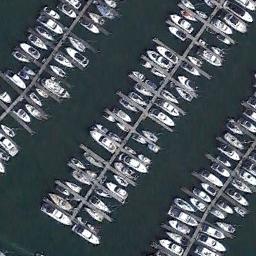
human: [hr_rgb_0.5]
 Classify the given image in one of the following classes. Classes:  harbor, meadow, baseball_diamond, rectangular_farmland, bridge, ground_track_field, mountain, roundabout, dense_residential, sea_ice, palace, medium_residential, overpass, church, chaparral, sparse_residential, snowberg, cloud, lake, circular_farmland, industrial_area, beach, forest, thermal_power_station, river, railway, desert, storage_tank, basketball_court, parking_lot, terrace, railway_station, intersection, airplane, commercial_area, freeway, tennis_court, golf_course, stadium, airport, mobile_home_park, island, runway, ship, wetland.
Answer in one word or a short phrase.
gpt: harbor